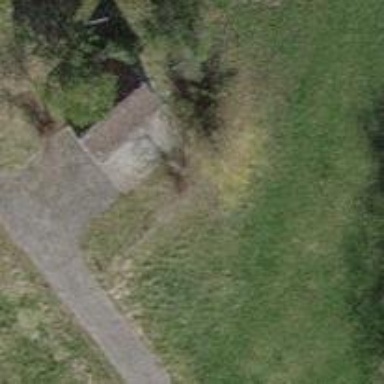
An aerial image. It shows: Brown bench.